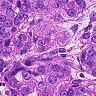
Metastatic tissue present: yes